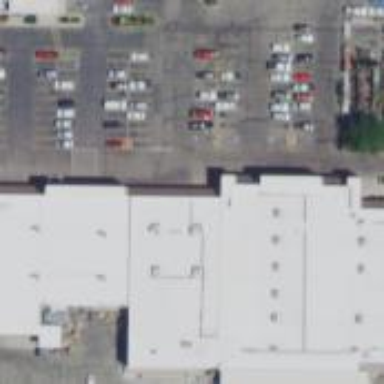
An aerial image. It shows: Retail building housing hardware shop.